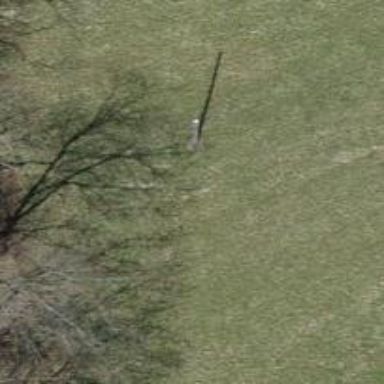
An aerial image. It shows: Minor power line.